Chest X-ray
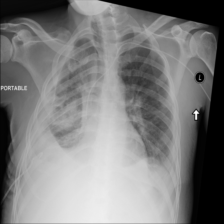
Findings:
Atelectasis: negative
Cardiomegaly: negative
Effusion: positive
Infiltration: positive
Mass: negative
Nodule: negative
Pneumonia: negative
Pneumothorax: negative
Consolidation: negative
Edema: negative
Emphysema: negative
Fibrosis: negative
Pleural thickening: negative
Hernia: negative